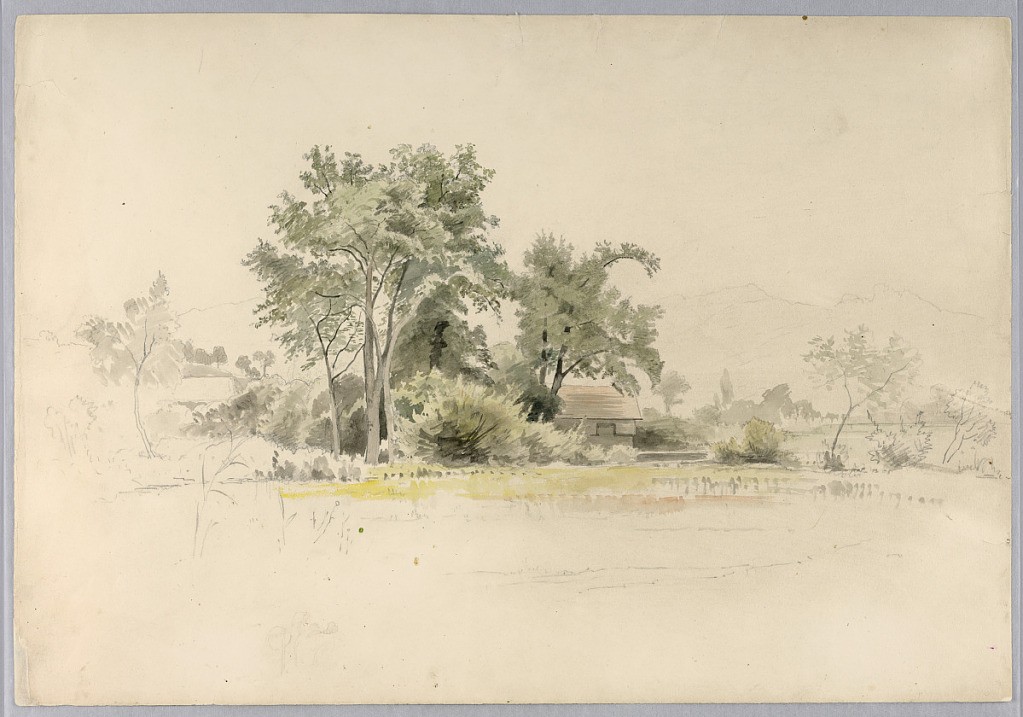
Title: Study of landscape, Switzerland
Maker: William Stanley Haseltine, American, 1835–1900
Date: ca. 1856
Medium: Brush and watercolor, graphite on paper
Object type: Drawing
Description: Sketch of a cabin with mountains in the background.